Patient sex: M
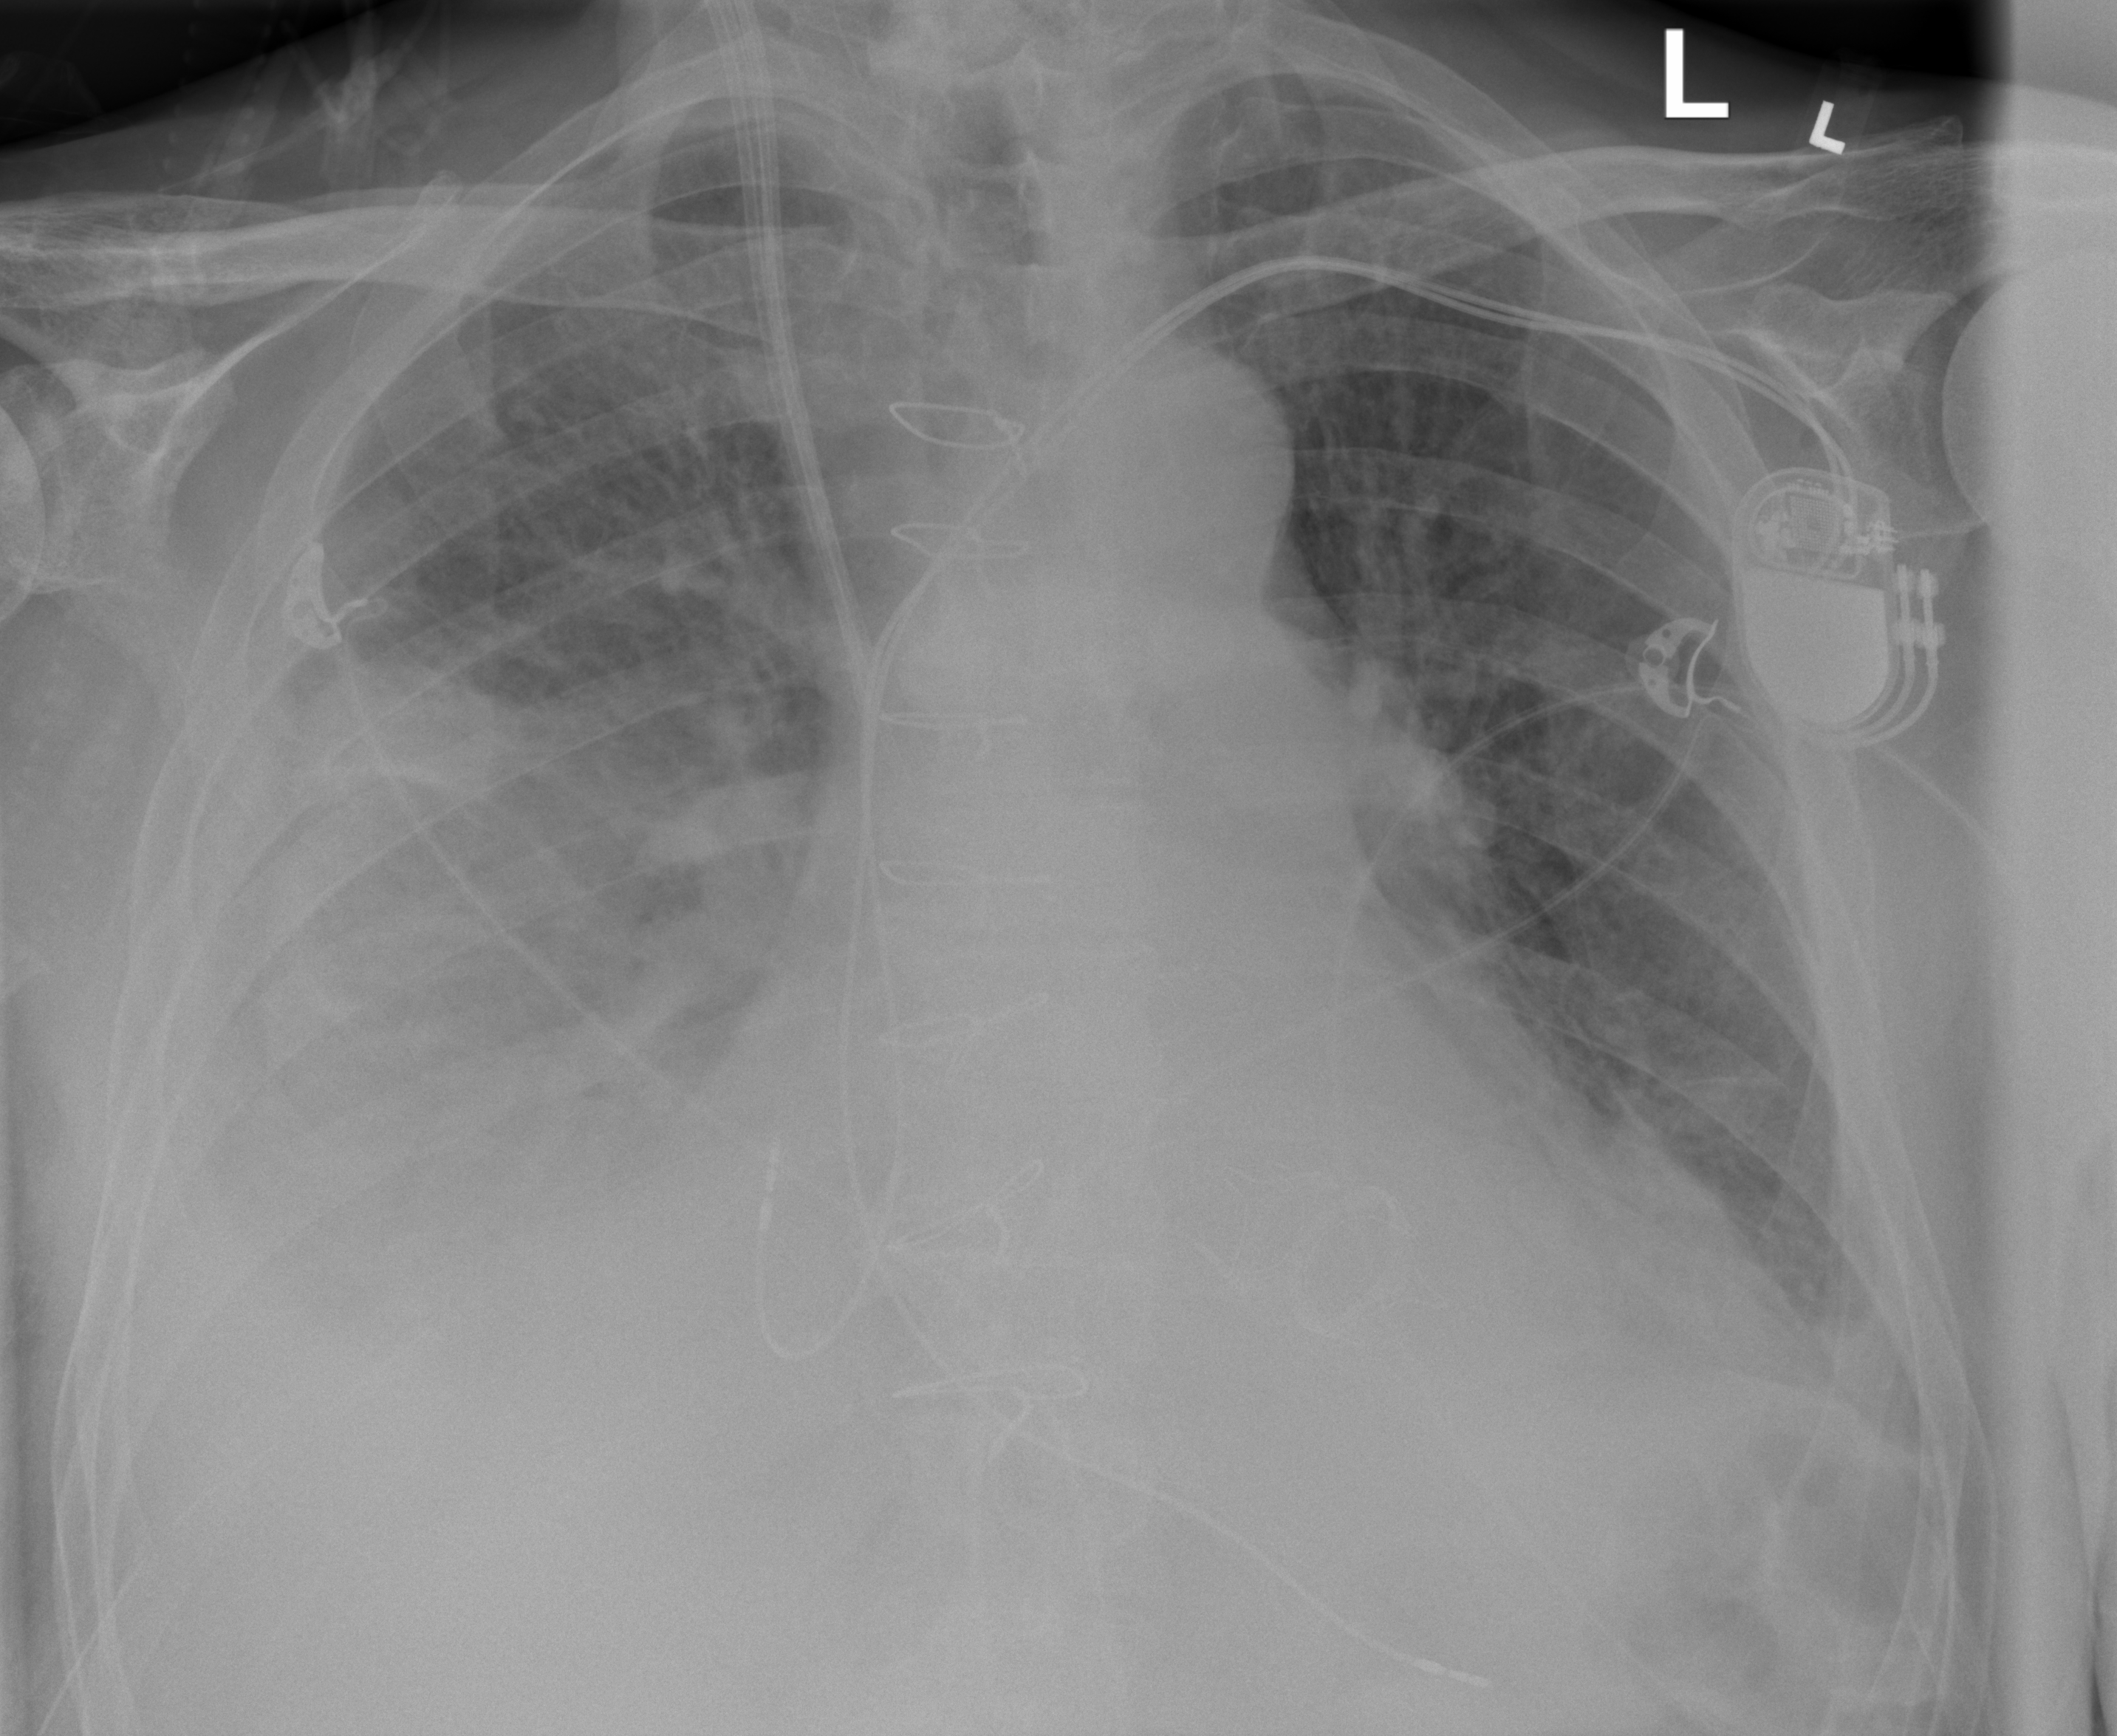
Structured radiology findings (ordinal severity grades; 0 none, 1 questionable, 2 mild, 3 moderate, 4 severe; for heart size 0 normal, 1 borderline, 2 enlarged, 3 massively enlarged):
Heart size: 2
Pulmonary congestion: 3
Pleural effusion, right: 3
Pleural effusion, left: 2
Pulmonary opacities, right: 2
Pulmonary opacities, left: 2
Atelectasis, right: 3
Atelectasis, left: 2